Frequency: 50000
Velocity: 0,155
Power: 9,1
Pulse duration: 0,0000001
Pass count: 1
Magnification: 10
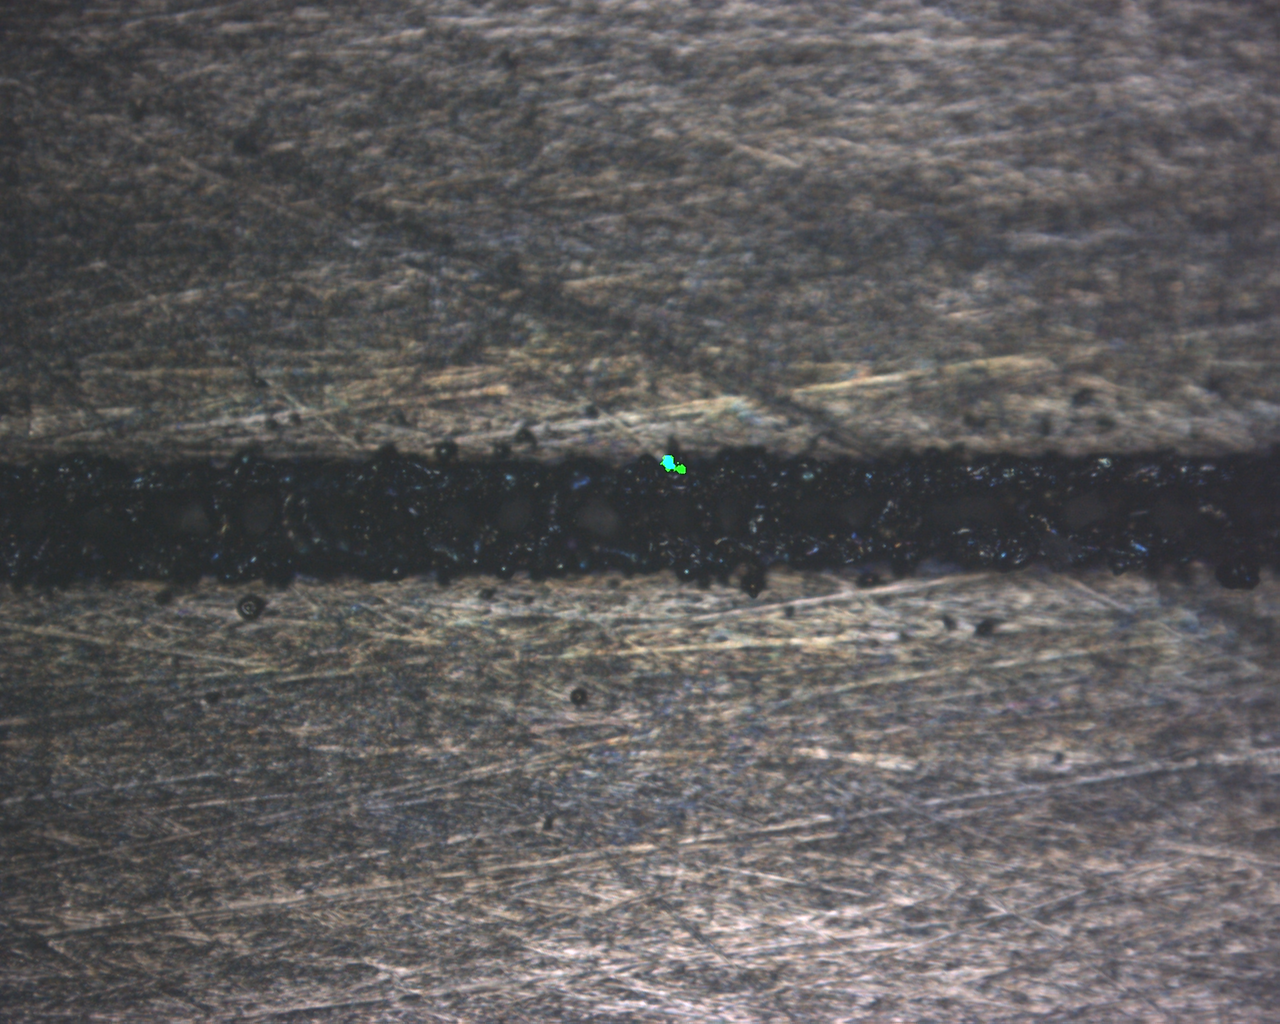
Measured width: 142.066
Other width: 56.598